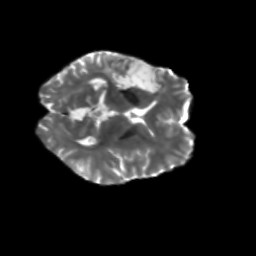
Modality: T2w
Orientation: axial
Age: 36
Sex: female
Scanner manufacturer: siemens
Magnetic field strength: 3 T
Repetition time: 5.25 s
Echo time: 0.08 s